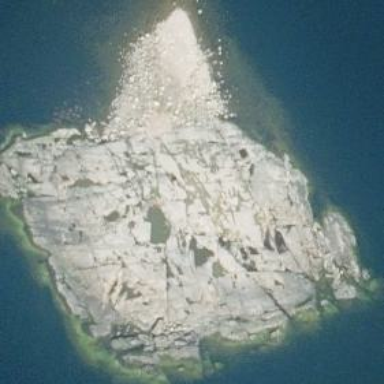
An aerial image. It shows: Island with natural coastline.